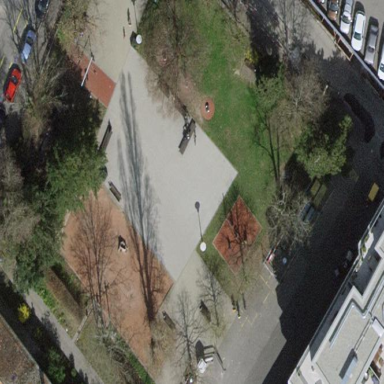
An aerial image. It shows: Playground area for leisure land.